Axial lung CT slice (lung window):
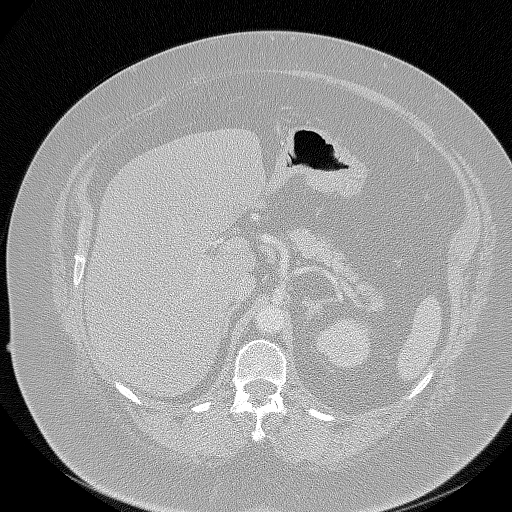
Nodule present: no